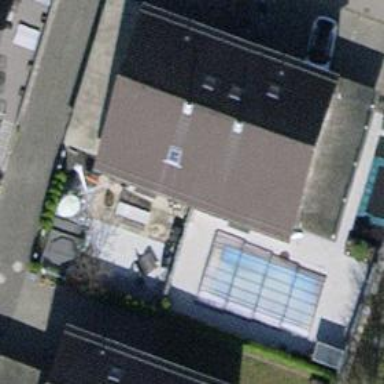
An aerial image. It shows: Semidetached house with gabled roof.